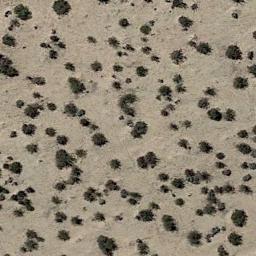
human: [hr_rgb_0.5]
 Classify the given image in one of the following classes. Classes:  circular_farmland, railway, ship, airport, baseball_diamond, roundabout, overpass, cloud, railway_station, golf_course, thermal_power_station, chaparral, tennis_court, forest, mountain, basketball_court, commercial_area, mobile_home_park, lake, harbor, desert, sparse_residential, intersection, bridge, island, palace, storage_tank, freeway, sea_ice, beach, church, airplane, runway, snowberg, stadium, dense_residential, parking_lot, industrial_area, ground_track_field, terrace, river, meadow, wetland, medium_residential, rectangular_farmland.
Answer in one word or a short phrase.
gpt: chaparral